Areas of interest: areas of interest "Medical"
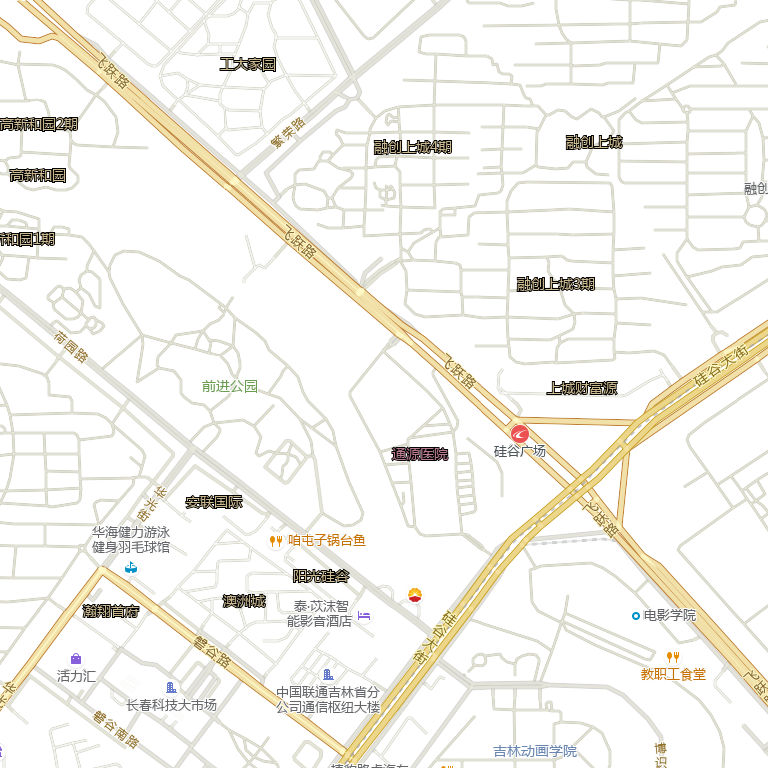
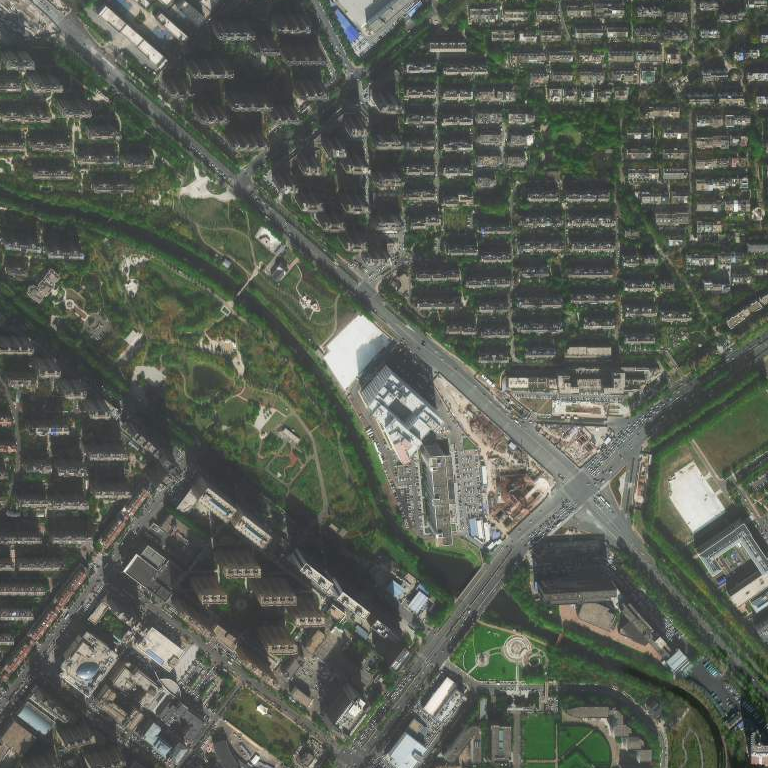